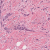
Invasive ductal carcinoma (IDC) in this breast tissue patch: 1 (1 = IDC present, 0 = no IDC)